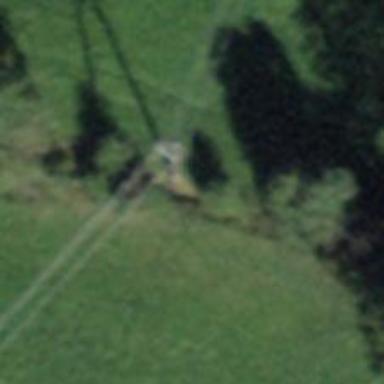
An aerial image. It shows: Power pole.